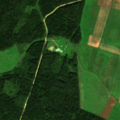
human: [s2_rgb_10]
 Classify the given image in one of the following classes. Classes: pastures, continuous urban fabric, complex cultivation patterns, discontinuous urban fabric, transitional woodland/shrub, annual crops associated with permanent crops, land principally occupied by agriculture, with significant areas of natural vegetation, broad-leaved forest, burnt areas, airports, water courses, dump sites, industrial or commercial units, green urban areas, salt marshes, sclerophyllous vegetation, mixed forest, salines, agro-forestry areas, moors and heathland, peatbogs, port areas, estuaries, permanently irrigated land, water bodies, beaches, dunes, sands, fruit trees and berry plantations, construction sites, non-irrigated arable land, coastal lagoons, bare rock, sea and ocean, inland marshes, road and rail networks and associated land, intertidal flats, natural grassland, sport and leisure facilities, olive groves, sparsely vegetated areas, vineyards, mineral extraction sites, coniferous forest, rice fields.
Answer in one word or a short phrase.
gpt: non-irrigated arable land, pastures, coniferous forest, mixed forest